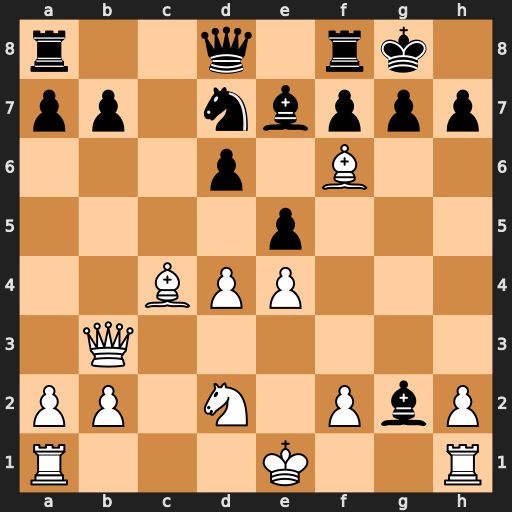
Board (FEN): r2q1rk1/pp1nbppp/3p1B2/4p3/2BPP3/1Q6/PP1N1PbP/R3K2R
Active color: w
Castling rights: KQ
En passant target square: -
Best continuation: Bxe7 Qxe7 Rg1 Bxe4 Nxe4